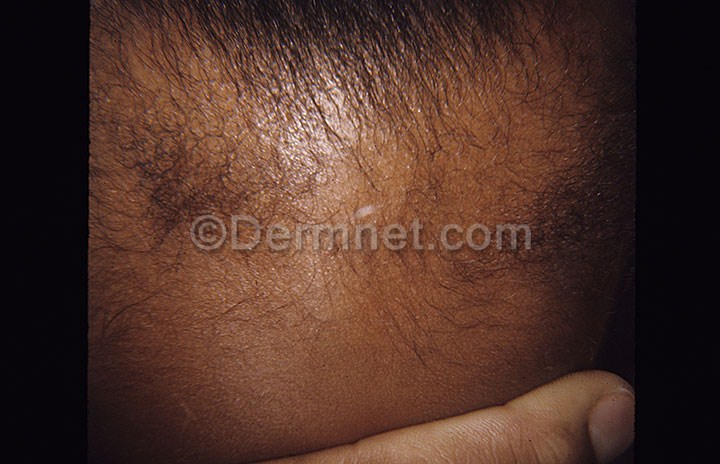
Disease: Hair Loss Photos Alopecia and other Hair Diseases